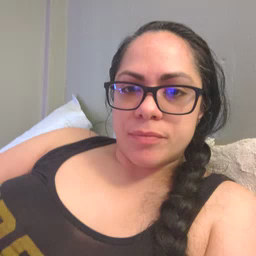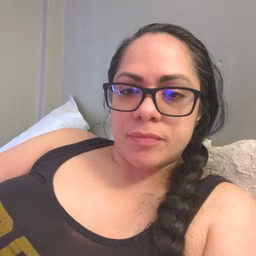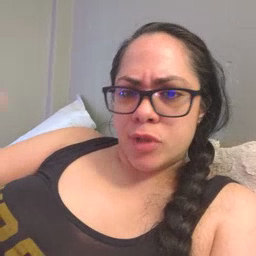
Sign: brother